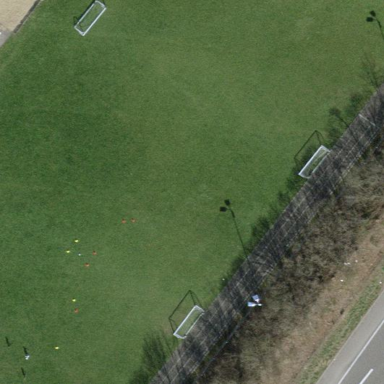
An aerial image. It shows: Grass pitch used for soccer.